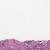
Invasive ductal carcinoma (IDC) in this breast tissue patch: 1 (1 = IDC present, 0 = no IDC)